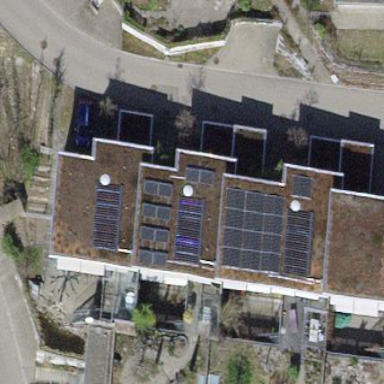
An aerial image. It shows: Building with flat roof.